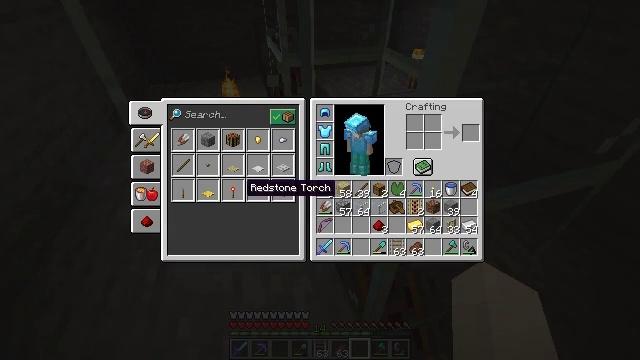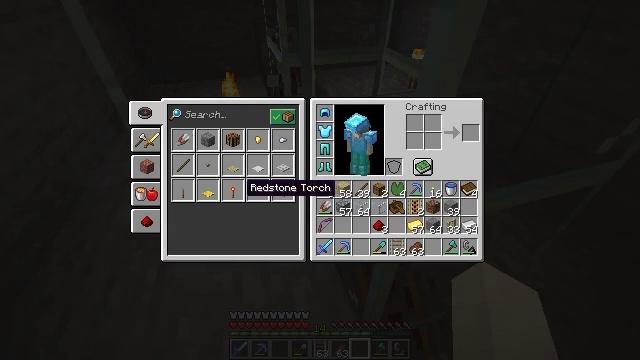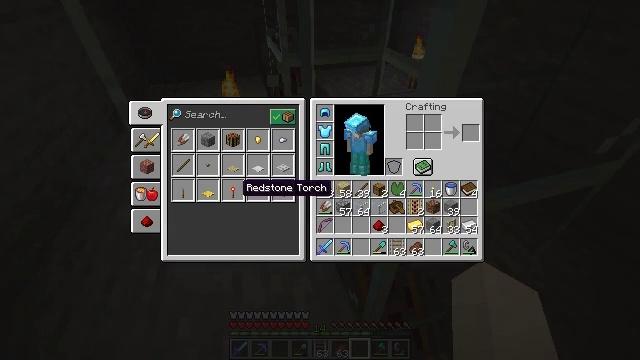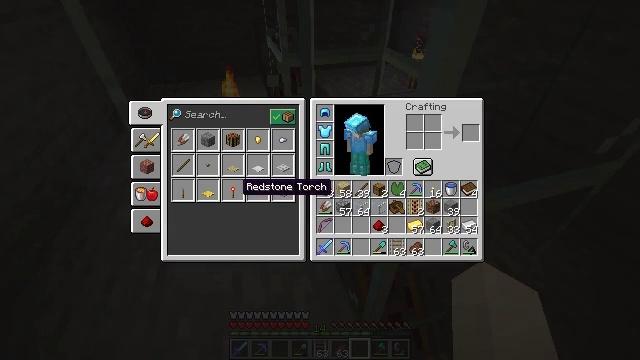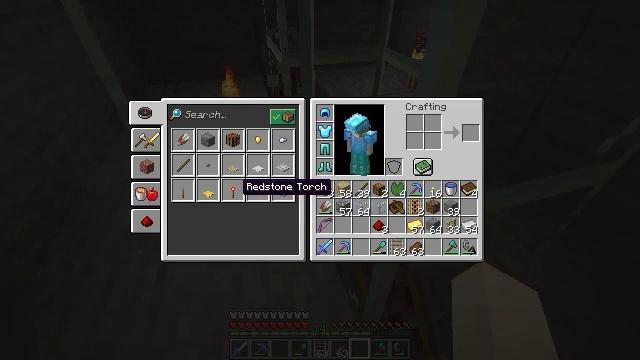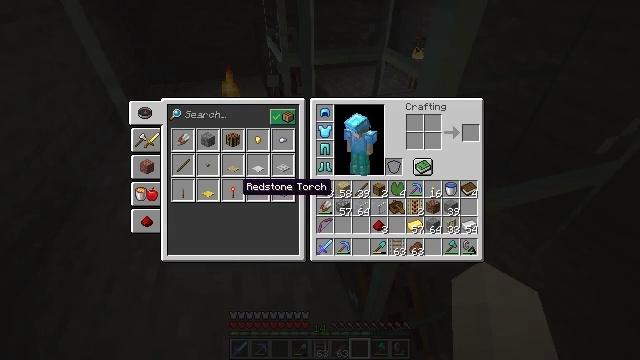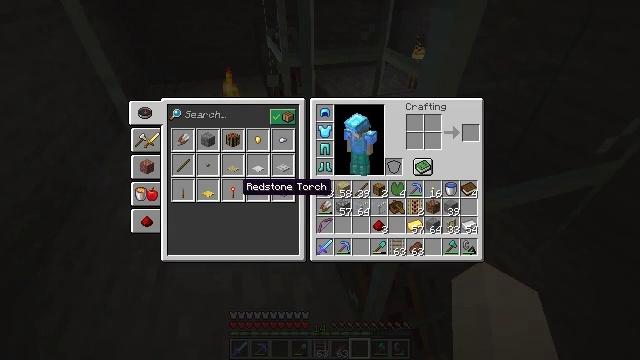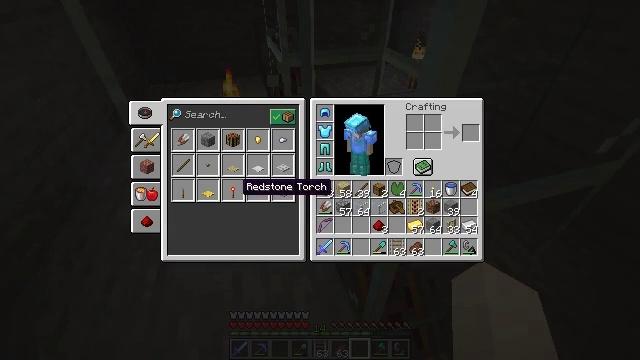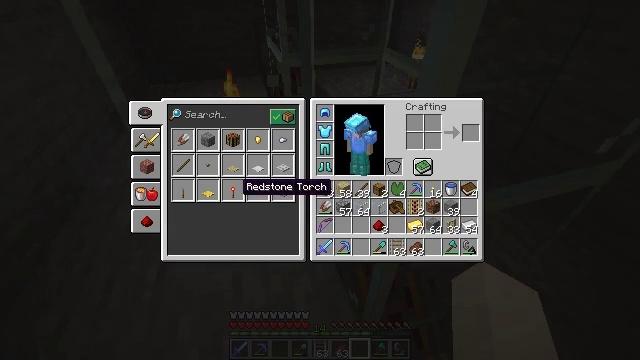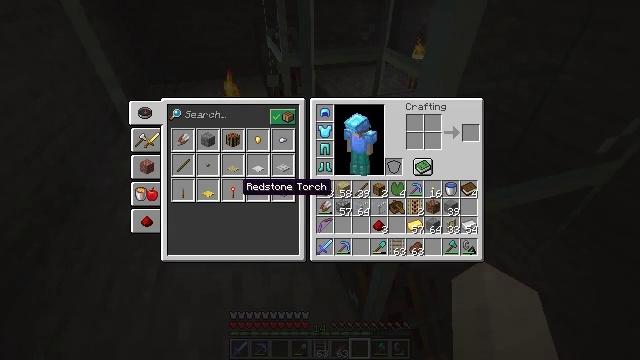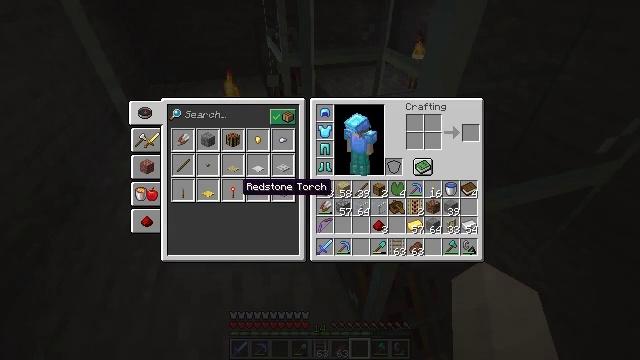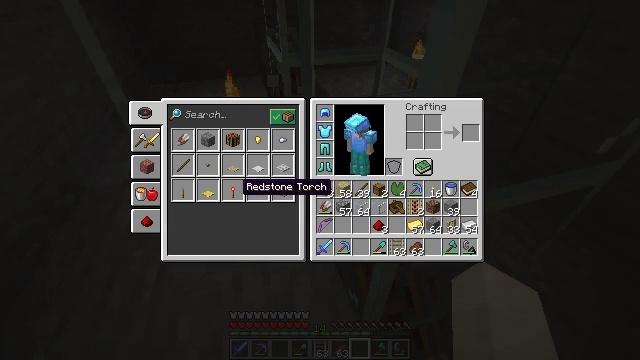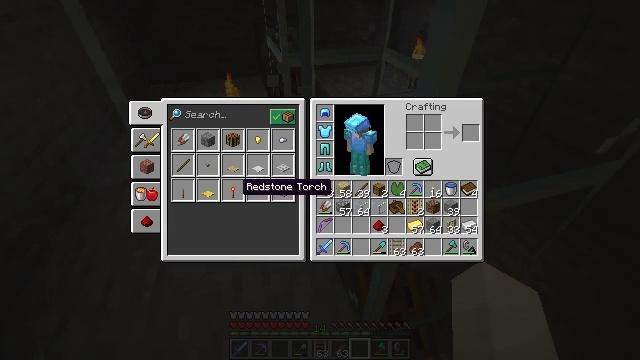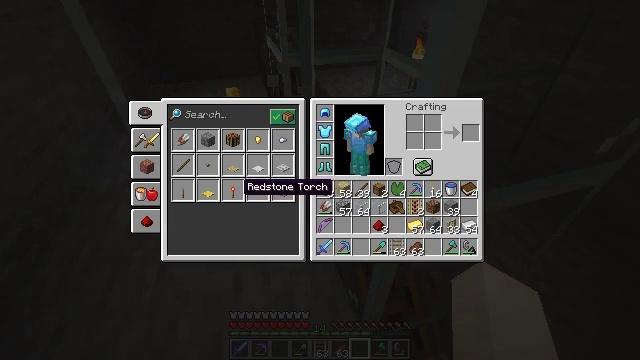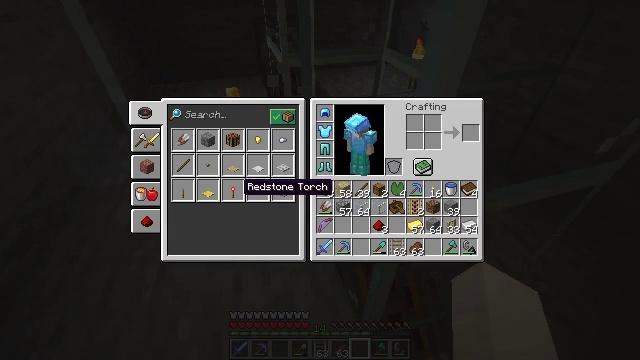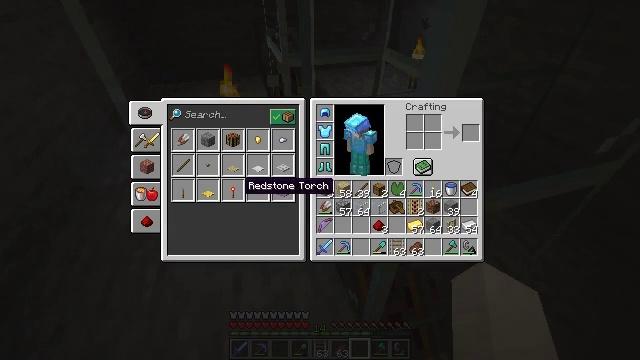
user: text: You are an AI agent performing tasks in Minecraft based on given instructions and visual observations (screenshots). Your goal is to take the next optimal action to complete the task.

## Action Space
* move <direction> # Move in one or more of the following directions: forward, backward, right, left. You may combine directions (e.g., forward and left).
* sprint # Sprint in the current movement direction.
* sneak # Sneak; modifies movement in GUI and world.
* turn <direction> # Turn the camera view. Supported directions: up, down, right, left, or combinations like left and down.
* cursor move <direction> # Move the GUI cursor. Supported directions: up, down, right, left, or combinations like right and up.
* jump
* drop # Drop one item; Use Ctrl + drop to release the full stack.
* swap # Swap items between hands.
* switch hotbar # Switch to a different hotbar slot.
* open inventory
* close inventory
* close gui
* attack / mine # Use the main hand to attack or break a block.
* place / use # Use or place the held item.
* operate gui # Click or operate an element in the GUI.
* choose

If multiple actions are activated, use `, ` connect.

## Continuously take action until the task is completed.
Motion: motion action
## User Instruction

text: Use materials to craft a lever.
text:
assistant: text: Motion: no_op
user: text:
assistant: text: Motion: no_op
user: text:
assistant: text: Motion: no_op
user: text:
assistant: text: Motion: no_op
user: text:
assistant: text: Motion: no_op
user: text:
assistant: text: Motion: no_op
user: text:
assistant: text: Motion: no_op
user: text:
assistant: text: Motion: no_op
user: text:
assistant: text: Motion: no_op
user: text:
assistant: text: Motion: no_op
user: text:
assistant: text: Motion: no_op
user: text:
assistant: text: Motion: no_op
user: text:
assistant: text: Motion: no_op
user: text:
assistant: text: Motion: no_op
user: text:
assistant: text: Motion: no_op
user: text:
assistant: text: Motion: no_op
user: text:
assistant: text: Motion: no_op
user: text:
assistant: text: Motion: no_op
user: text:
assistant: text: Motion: no_op
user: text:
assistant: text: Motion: no_op
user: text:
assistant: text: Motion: no_op
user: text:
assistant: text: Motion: no_op
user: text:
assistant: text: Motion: no_op
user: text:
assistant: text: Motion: no_op
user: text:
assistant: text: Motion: no_op
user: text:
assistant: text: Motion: no_op
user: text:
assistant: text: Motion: no_op
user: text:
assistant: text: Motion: no_op
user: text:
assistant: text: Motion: no_op
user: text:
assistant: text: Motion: no_op